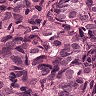
Metastatic tissue present: yes